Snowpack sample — Snodgrass Mountain, Crested Butte, Colorado (2/4/25, 12:06 PM MST)
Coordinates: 38.923, -106.968
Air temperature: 35 °F
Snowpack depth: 80 cm
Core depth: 50 cm
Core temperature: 30.2 °F
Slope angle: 14°, slope face: 78°
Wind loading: low
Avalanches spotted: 0
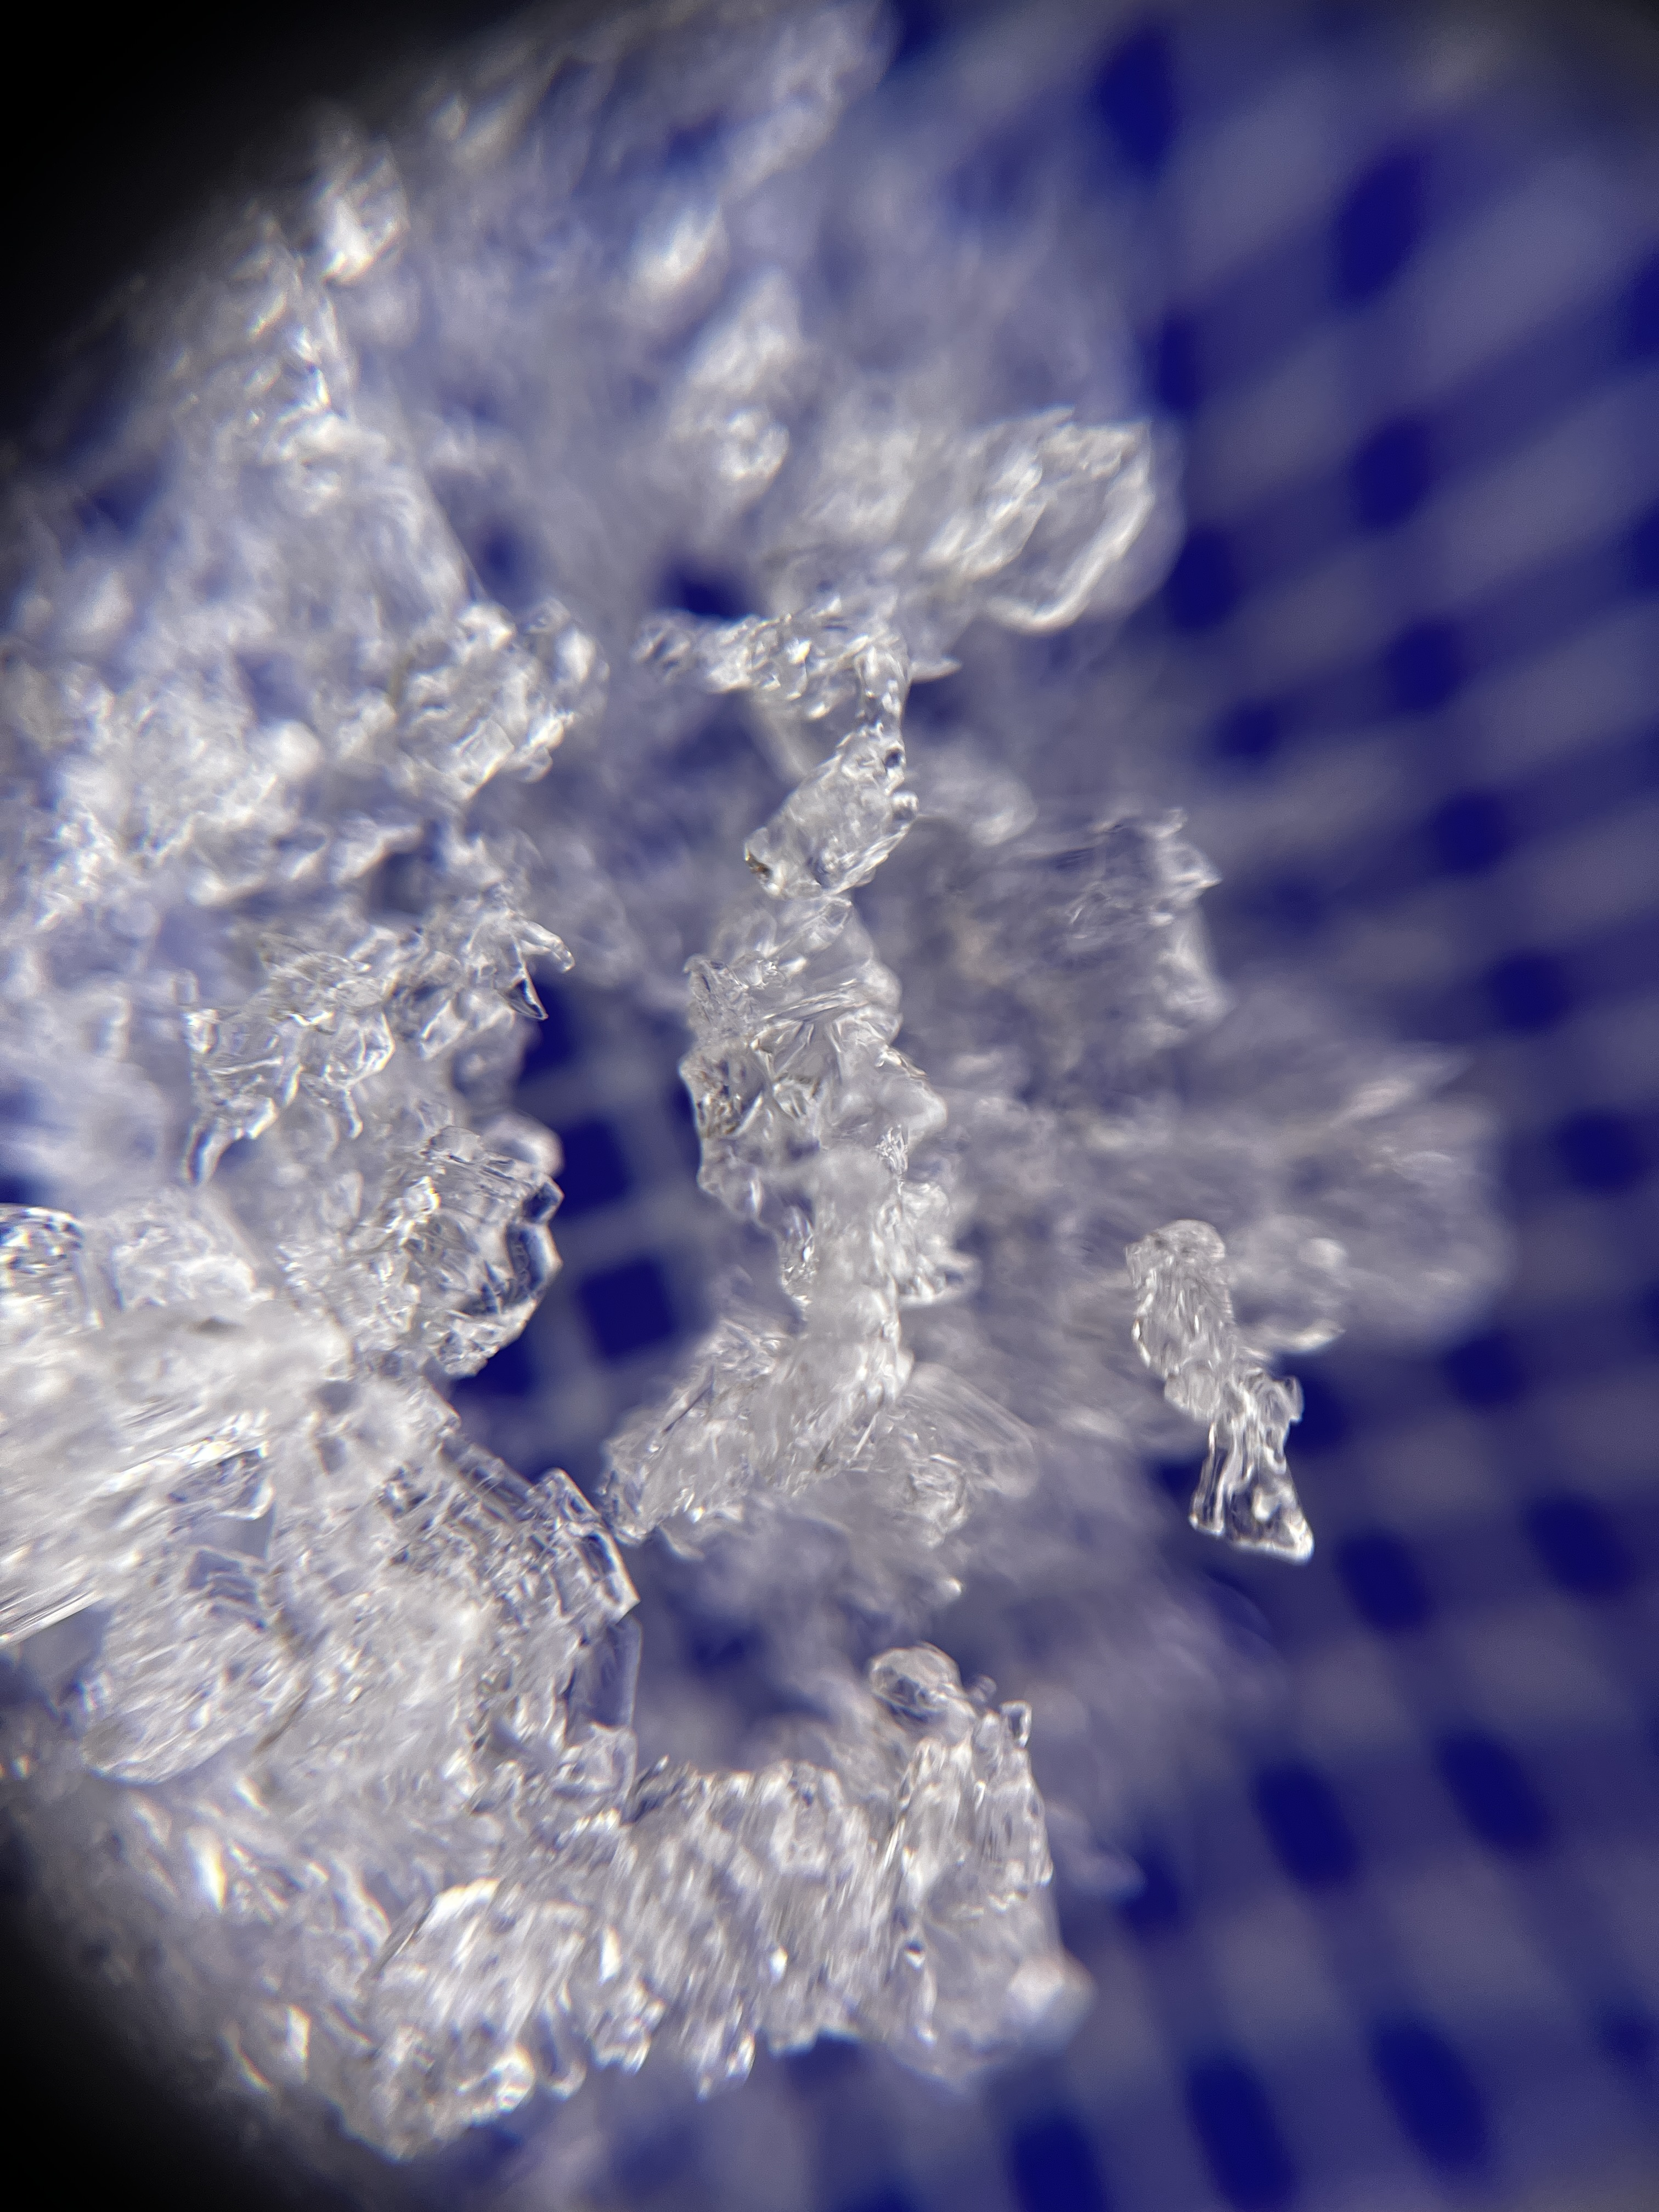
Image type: magnified_profile
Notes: No avalanches nearby, unusually warm weather for the last month reported by residents, Collected 25 yards from treeline